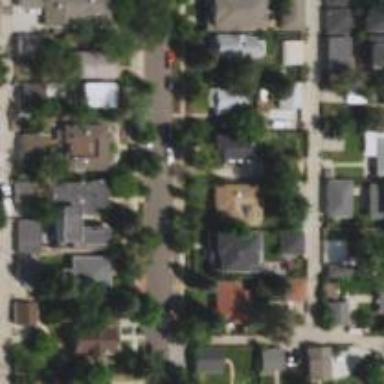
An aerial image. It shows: Residential road with separate sidewalk.